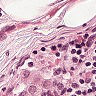
Metastatic tissue present: no